Question: I have been using EGit to upload my stuff to github for a few months now.
But off late I do not see what files have been changed, and I dont know why. Please help.
As you can see I have updated some files and I cannot see a list of files in the files section.

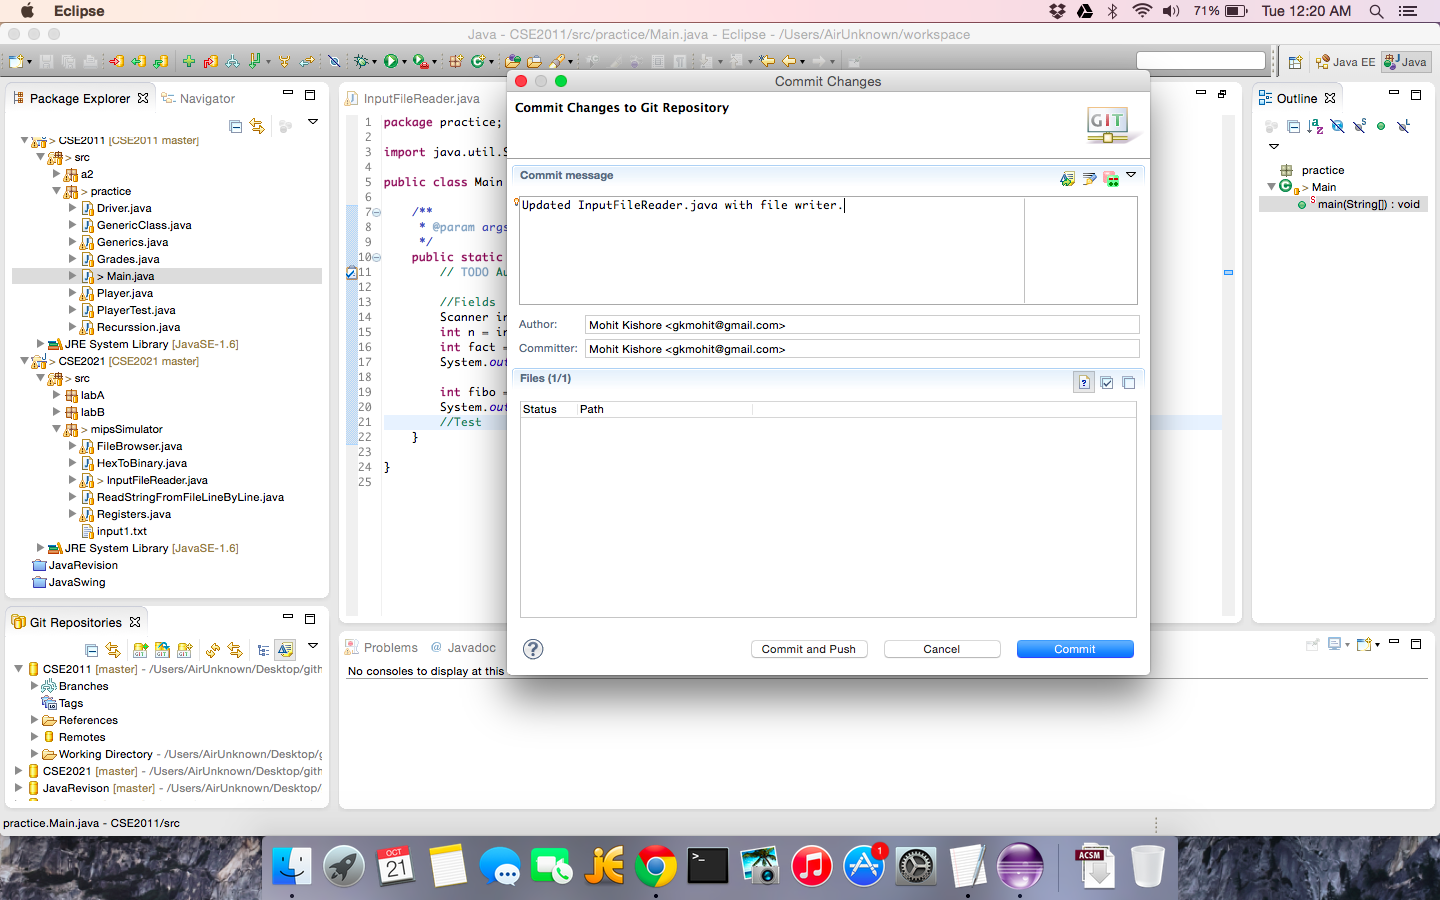
Answer: As the comment 2 at the <URL> will solve this problem for a single tableviewer.